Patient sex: M
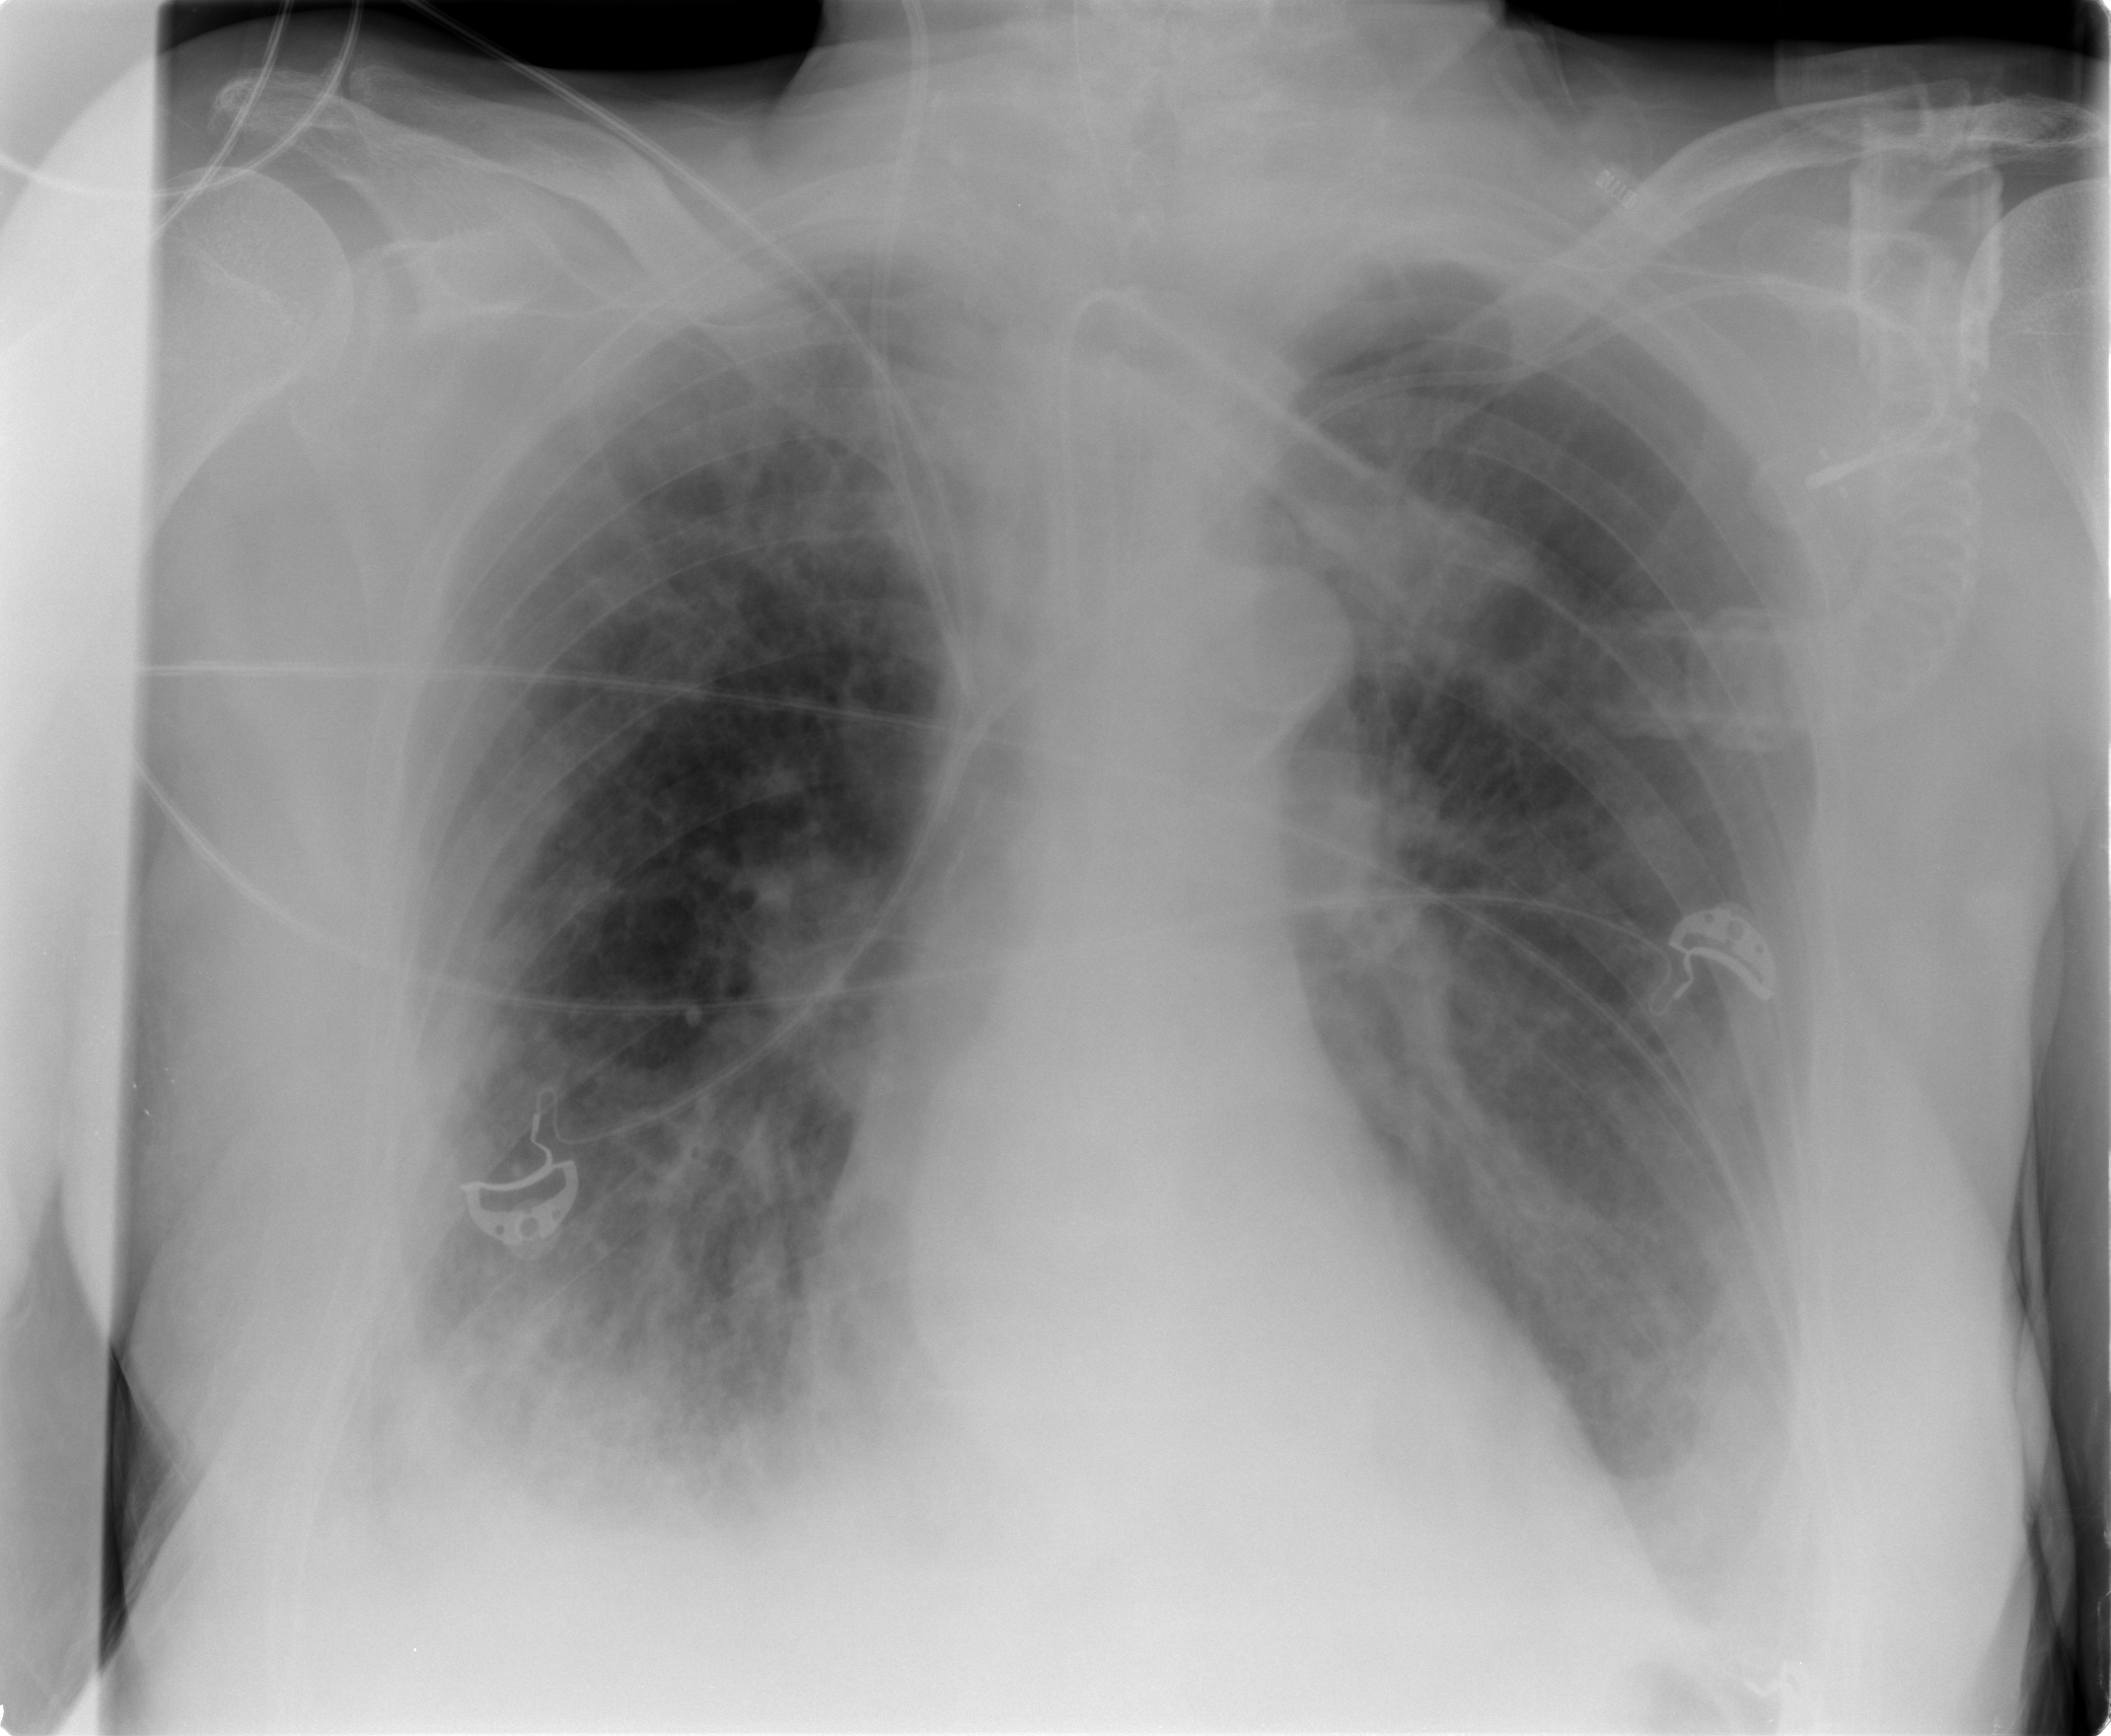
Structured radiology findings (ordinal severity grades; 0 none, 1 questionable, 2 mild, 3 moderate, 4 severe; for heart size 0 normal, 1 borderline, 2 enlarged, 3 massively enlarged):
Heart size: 0
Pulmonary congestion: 2
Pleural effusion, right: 2
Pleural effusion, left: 2
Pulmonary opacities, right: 3
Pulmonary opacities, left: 2
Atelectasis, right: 2
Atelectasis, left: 2